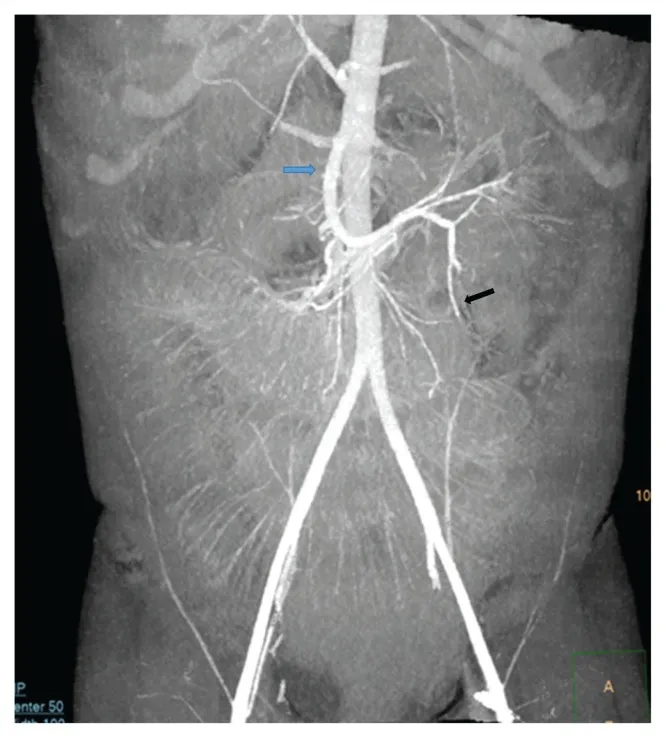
Coronal reconstructed maximum intensity projection image demonstrating the superior mesenteric artery (blue arrow) and its branches including the ileocolic (black arrow) from which the appendicular artery arises. The vessels are seen coursing to the left, corresponding to the position of the caecum and appendicolith. This is in contrast to the normal course towards the right lower quadrant.
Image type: radiology (ct)